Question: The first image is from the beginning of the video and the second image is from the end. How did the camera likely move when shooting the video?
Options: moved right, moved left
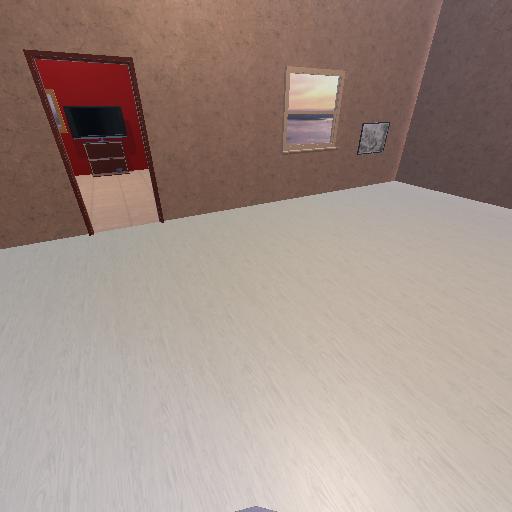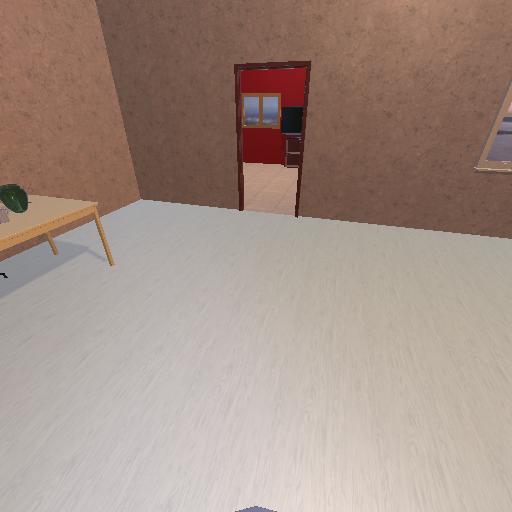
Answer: moved right